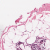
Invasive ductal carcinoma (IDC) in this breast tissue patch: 0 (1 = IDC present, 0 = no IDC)